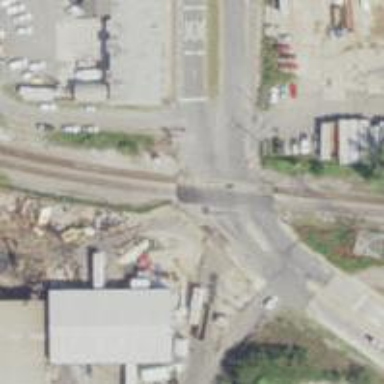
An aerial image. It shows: Railway level crossing.